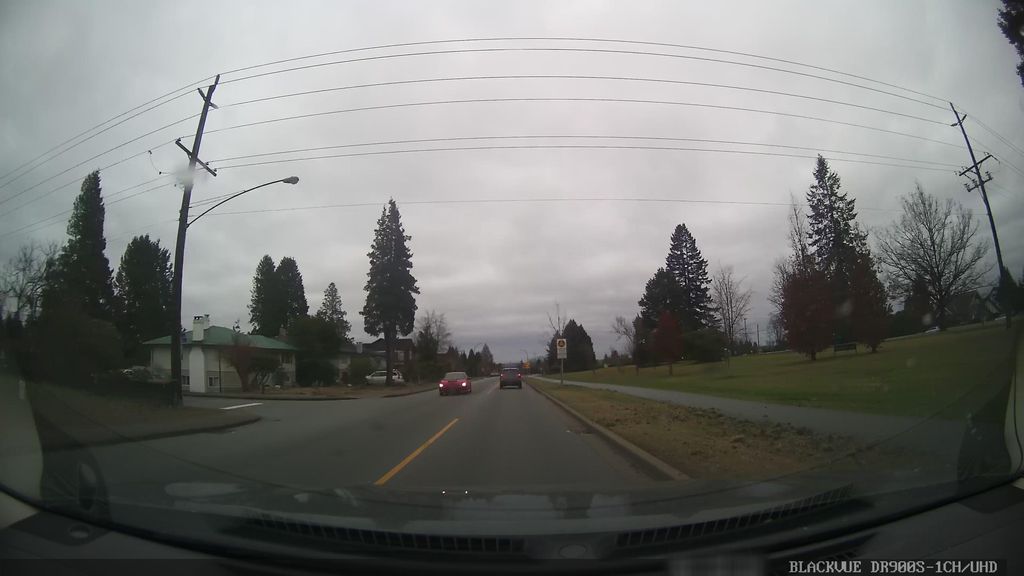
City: vancouver